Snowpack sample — Snodgrass Mountain, Crested Butte, Colorado (2/4/25, 12:06 PM MST)
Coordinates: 38.923, -106.968
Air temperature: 35 °F
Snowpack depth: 80 cm
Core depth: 80 cm
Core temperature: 32 °F
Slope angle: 14°, slope face: 78°
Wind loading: low
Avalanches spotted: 0
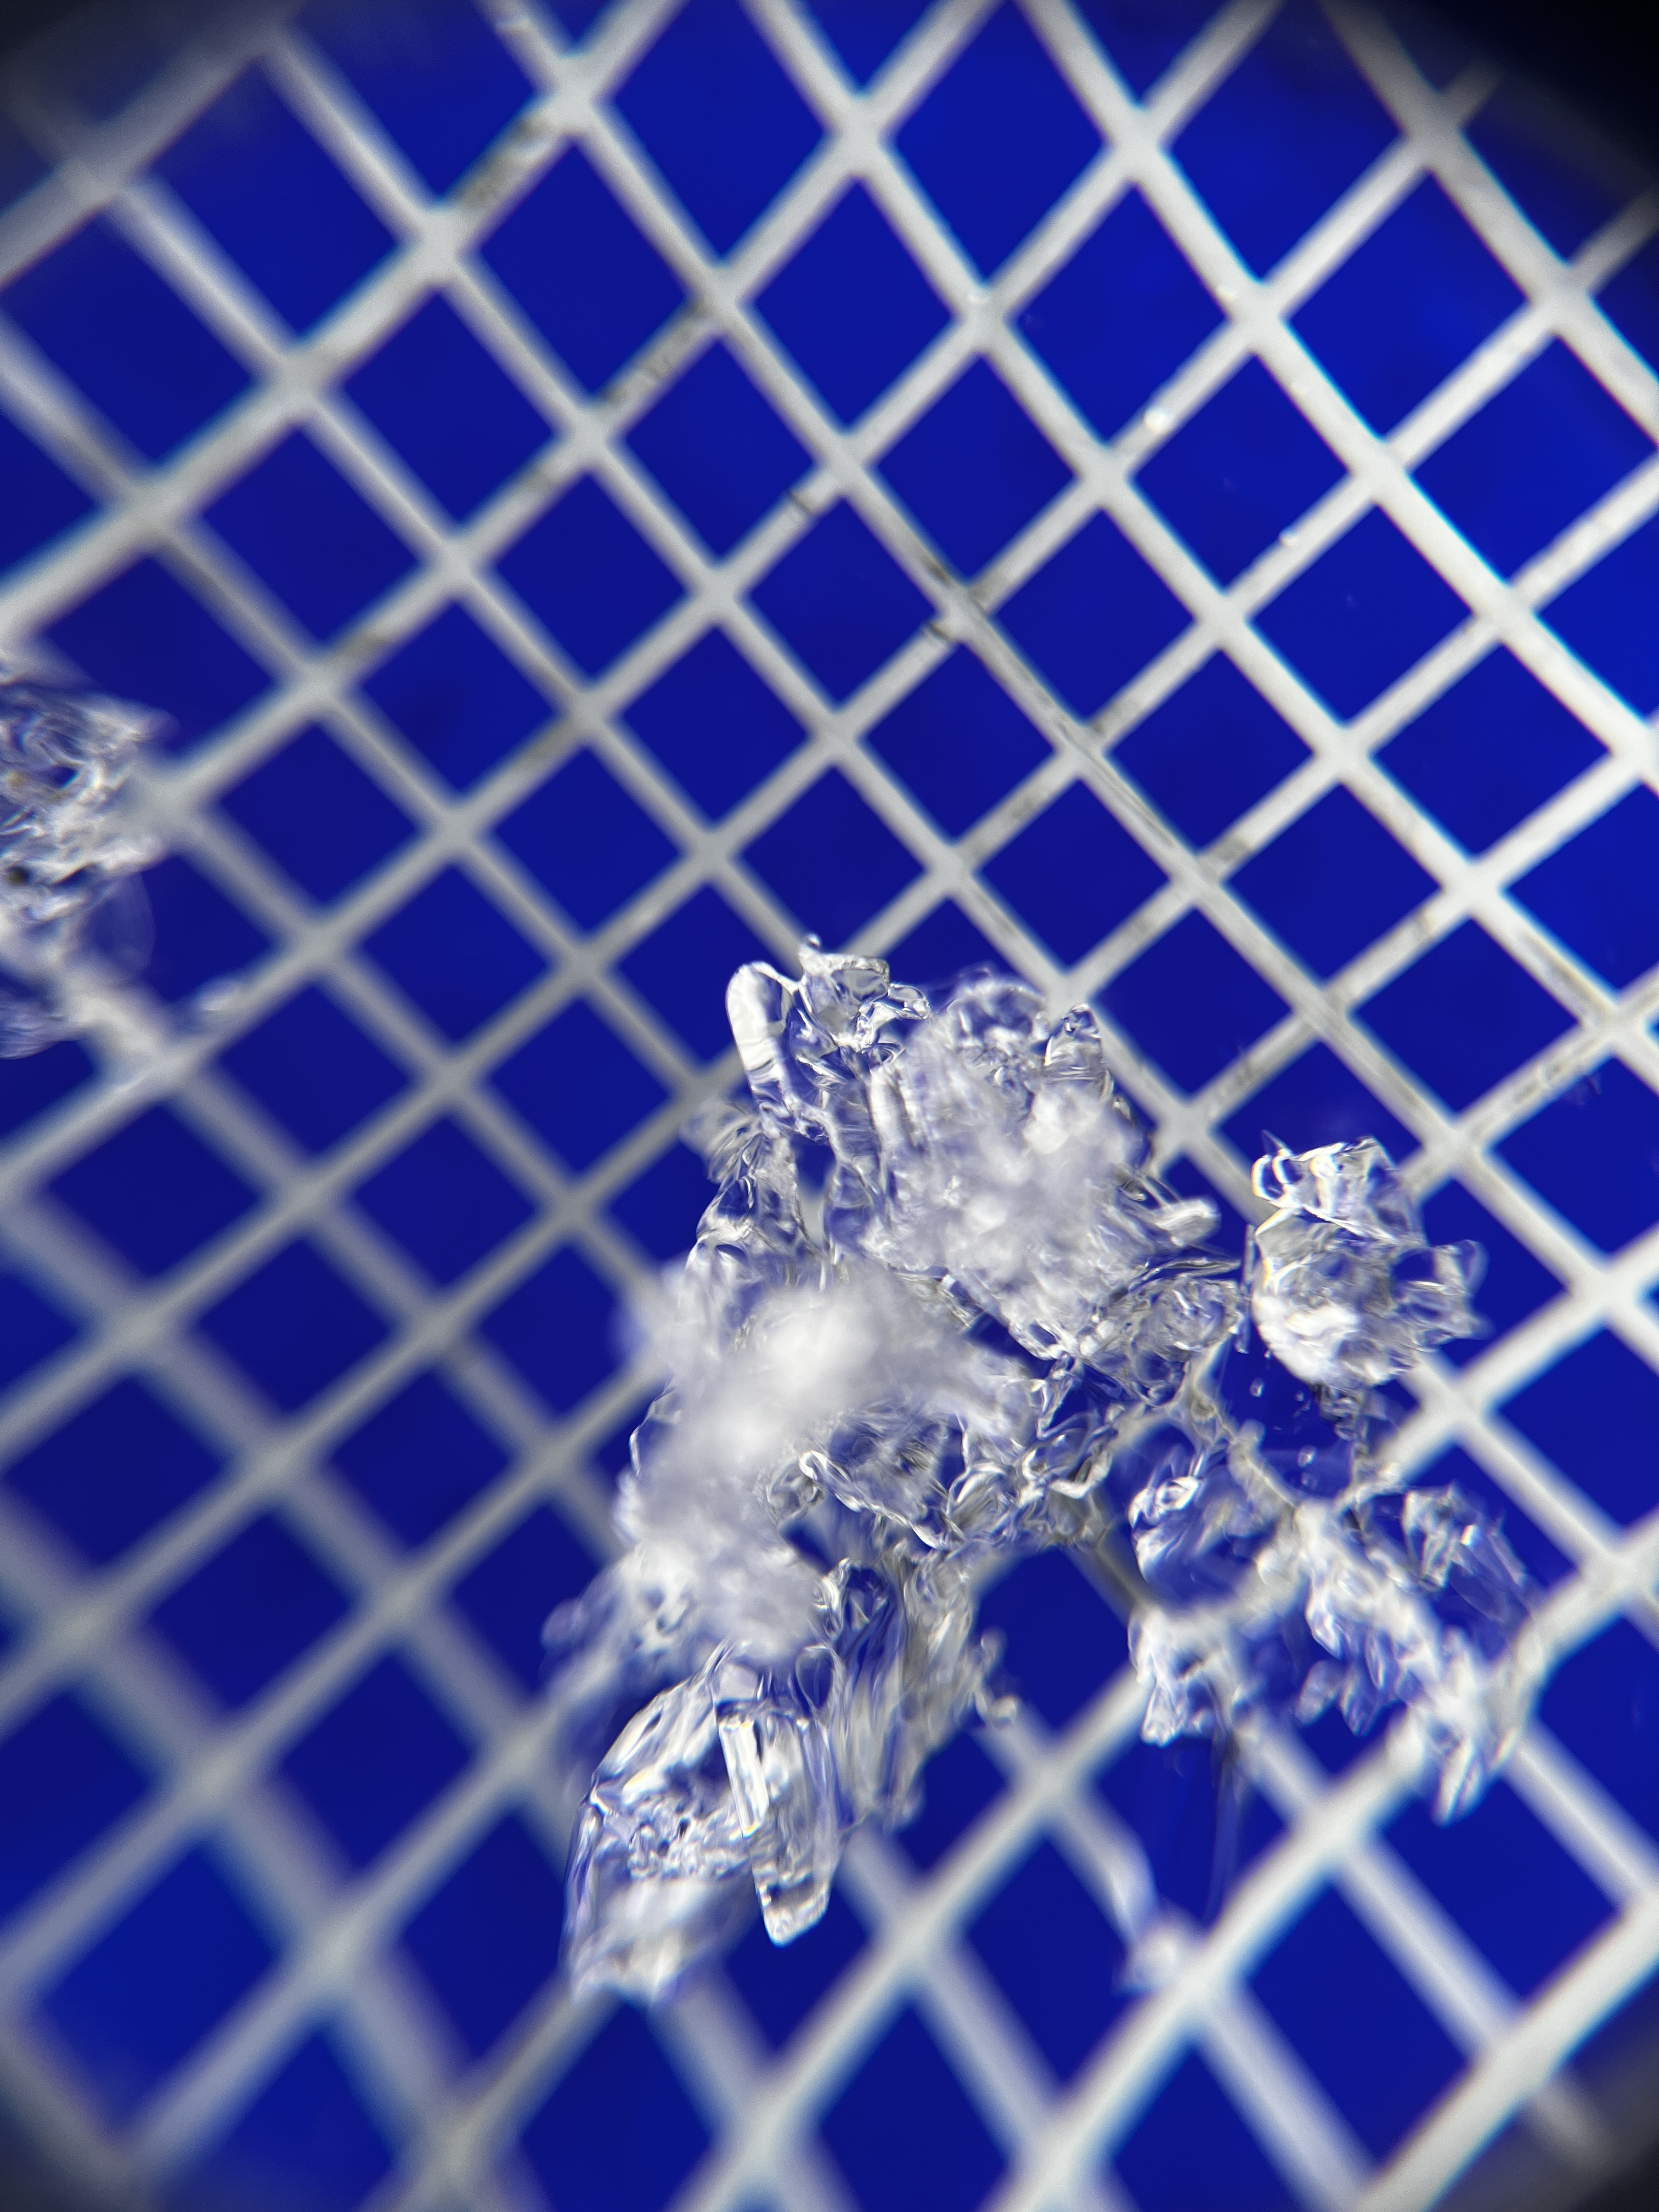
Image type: magnified_profile
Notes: No avalanches nearby, unusually warm weather for the last month reported by residents, Collected 25 yards from treeline